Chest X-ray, PA view. Patient: 62 years old, sex M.
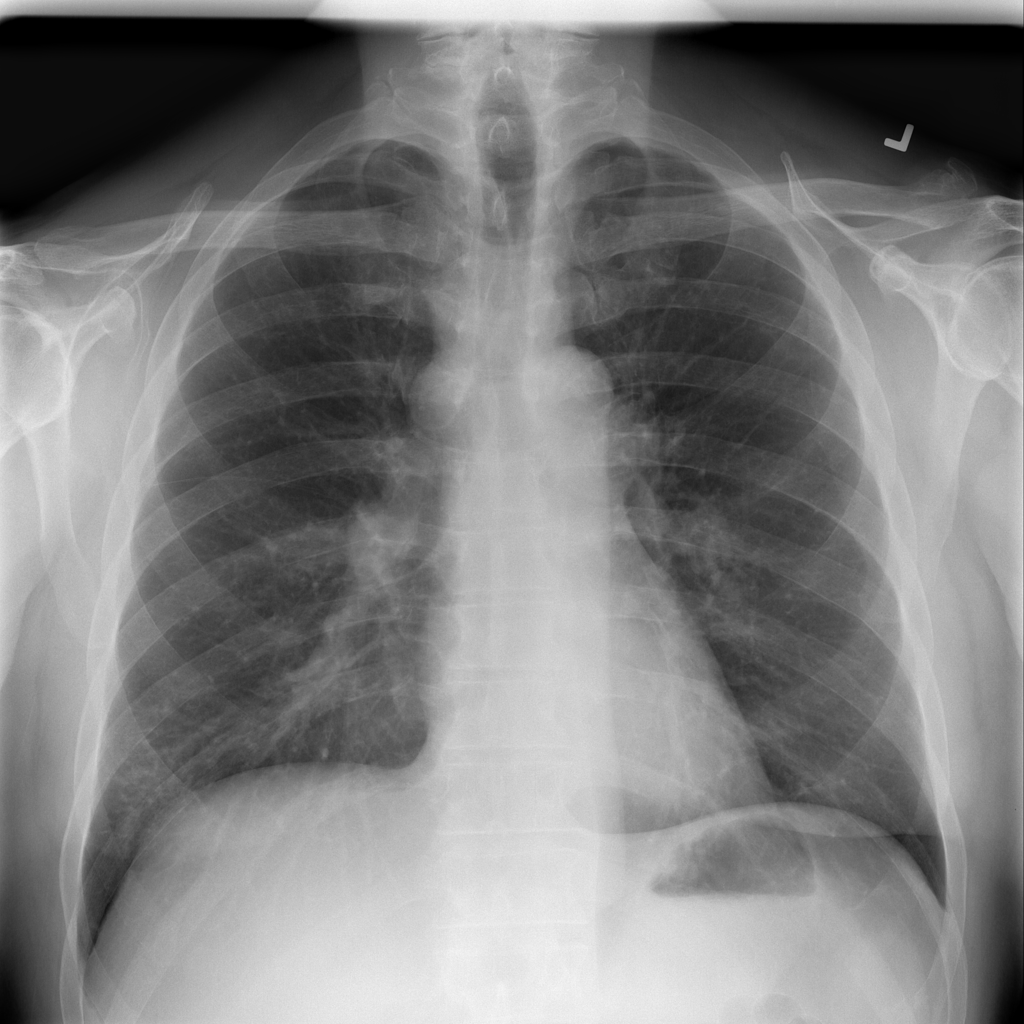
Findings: Infiltration, Nodule